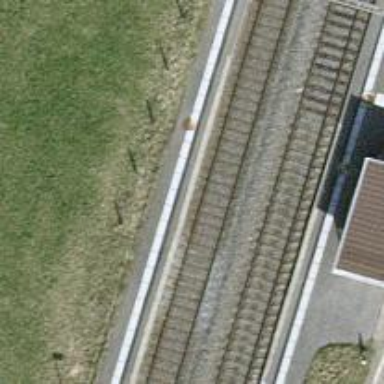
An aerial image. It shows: Stop position for public transport on the railway.